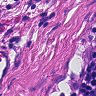
Metastatic tissue present: yes